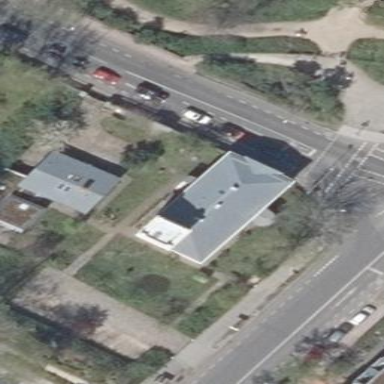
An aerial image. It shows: Historic residential building with hipped black slate roof.